Question: How can I create layout like on this picture:

I cannot use '.container-fluid' because content have fixed width, but I need background color of each column to be spread to the full page width as in the picture.
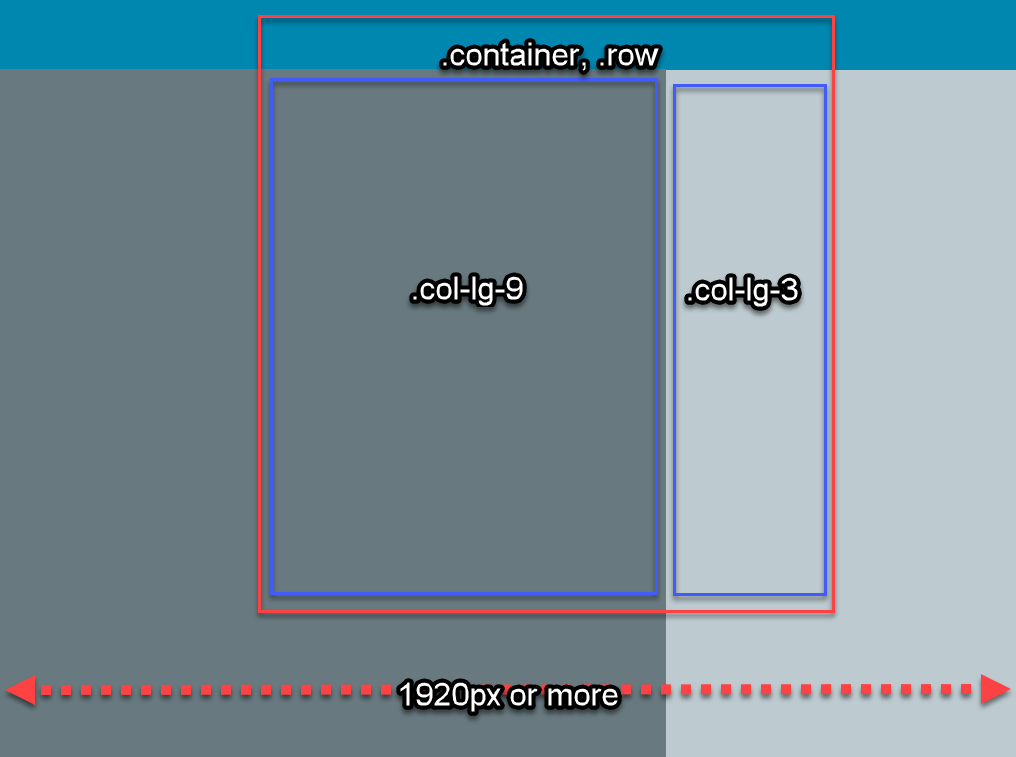
Answer: I think you need some workarounds and some thourough understanding of Twitter Bootstrap. Try this HTML (Twitter Bootstrap 4):
'''
<div class="container-fluid">
<div class="row nav">
<div class="container">nav</div>
</div>
<div class="row gradientbody">
<div class="container">
<div class="row">
<div class="col-lg-9 gray"><br />col1</div>
<div class="col-lg-3 lightgray hidden-md-down"><br />col2</div>
</div>
</div>
</div>
<div class="row lightgray hidden-lg-up">
<div class="container">
<div class="row">
<div class="col-lg-12 lightgray">col2</div>
</div>
</div>
</div>
</div>
'''
And this CSS:
'''
.gray {background: gray;}
body, .lightgray {background: lightgray;}
.nav {position: absolute; z-index: 9; background: lime; width: 100%;}
.gradientbody {
background: gray; /* Old browsers */
background: -moz-linear-gradient(left, gray 50%, lightgray 50%); /* FF3.6-15 */
background: -webkit-linear-gradient(left, gray 50%,lightgray 50%); /* Chrome10-25,Safari5.1-6 */
background: linear-gradient(to right, gray 50%,lightgray 50%); /* W3C, IE10+, FF16+, Chrome26+, Opera12+, Safari7+ */
filter: progid:DXImageTransform.Microsoft.gradient( startColorstr='gray', endColorstr='lightgray',GradientType=1 ); /* IE6-9 */
}
.gradientbody > div > div > div {height: 100vh;}
@media screen and (max-width: 992px) {
.gradientbody {background: gray!important;}
.gradientbody > div > div > div {height: auto;}
}
'''
See for the Codepen: <URL>
If you want to use Twitter Bootstrap 3, use the HTML below (you can use the same CSS):
'''
<div class="container-fluid">
<div class="row nav">
<div class="container">nav</div>
</div>
<div class="row gradientbody">
<div class="container">
<div class="row">
<div class="col-lg-9 gray"><br />col1</div>
<div class="col-lg-3 lightgray visible-lg"><br />col2</div>
</div>
</div>
</div>
<div class="row lightgray hidden-lg">
<div class="container">
<div class="row">
<div class="col-lg-12 lightgray">col2</div>
</div>
</div>
</div>
</div>
'''